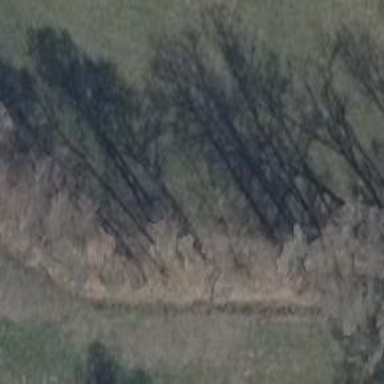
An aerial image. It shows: Row of trees in natural setting.